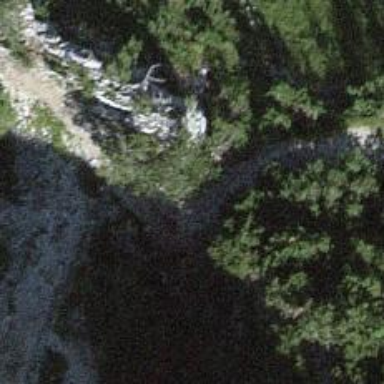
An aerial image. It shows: Rocky path.